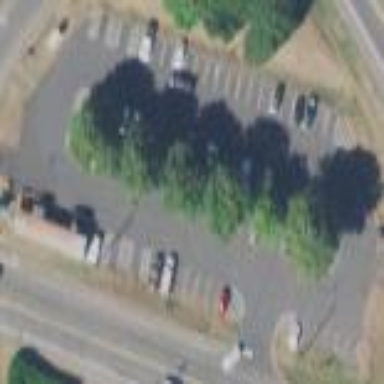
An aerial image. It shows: Parking area with park and ride facilities.